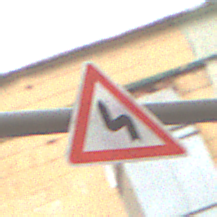
Verkehrszeichen: DoppelkurveZunaechstLinks
Umgebung: Outdoor, Urban
Tageszeit: MorningAfternoon
Wetter: Overcast
Licht: Natural
Jahreszeit: NotSpecified
Kontrast: LowContrast